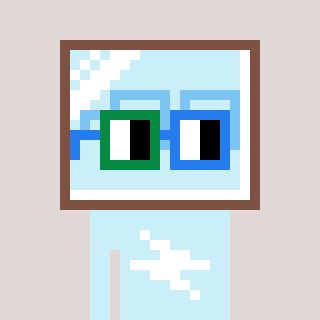
a pixel art character with square green and blue glasses, a mirror-shaped head and a cold-colored body on a warm background